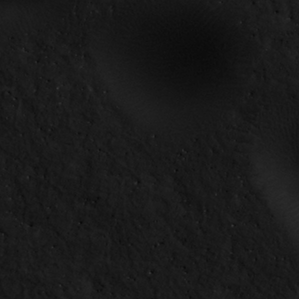
Label: non_frost